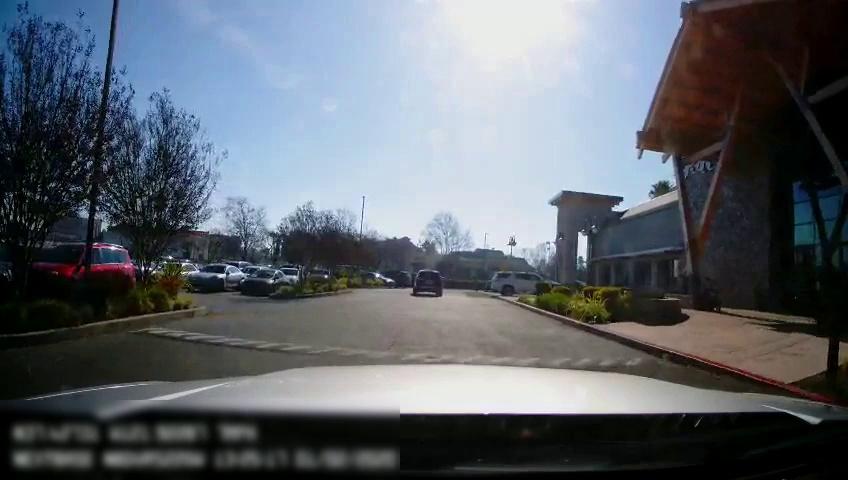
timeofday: Day
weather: Sunny
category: Drivable Space
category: Vehicles | Car
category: Vehicles | Car
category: Vehicles | Car
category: Vehicles | SUV
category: Vehicles | SUV
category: Vehicles | Car
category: Vehicles | SUV
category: Vehicles | SUV
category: Vehicles | SUV
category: Vehicles | Car
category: Vehicles | SUV
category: Vehicles | Car
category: Vehicles | Van
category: Vehicles | Car